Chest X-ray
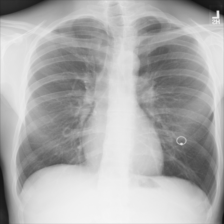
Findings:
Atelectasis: negative
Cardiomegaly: negative
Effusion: negative
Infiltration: negative
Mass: negative
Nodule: negative
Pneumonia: negative
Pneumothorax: negative
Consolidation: negative
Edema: negative
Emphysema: negative
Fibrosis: negative
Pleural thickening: negative
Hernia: negative